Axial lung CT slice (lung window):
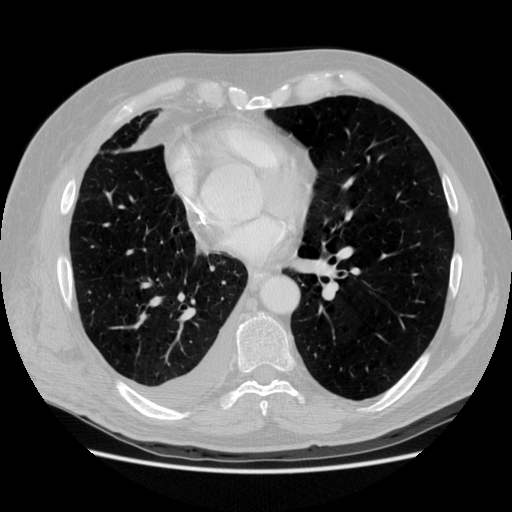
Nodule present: no